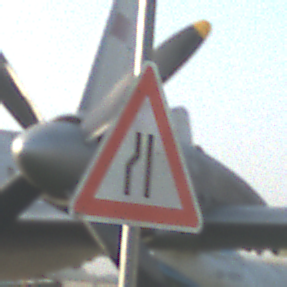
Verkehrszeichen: EinseitigVerengteFahrbahnLinks
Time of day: SunriseSunset
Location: Outdoor (Special)
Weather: Clear
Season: NotSpecified
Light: Natural